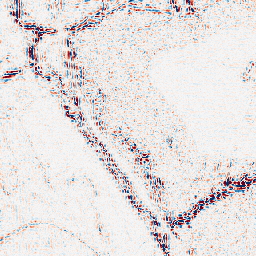
Category: wavelet
Decomposition family: wavelet_dwt
Decomposition parameters: wavelet: coif2
level: 2
Upsampling method: nearest
Upsampling parameters: scale: 4
Upsampling scale: 4